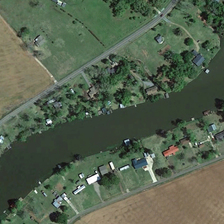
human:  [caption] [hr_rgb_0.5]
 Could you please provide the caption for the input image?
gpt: many trees are planted on both sides of the river .

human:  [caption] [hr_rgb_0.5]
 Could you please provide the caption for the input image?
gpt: many trees are planted on both sides of the river .

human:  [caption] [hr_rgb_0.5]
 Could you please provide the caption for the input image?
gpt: there are many houses on both sides of the river .

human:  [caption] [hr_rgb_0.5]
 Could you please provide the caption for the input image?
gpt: there are many houses on both sides of the river .

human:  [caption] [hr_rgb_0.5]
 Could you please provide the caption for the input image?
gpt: there are many houses on both sides of the river .